Aerial crown-view tile of a tropical tree (Barro Colorado Island, Panama), acquired 20250414:
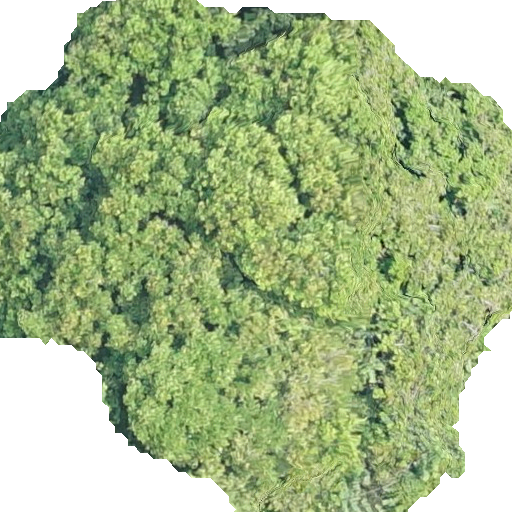
Species: Prioria copaifera
GBIF accepted scientific name: Prioria copaifera
Crown area: 332.218 m²